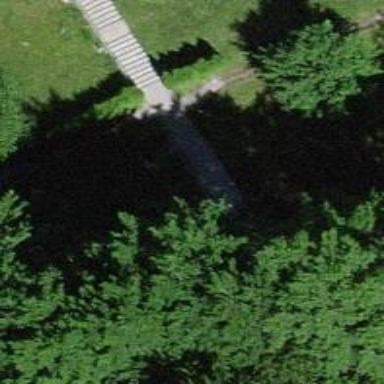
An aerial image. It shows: Set of steps on the road.